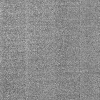
Atmospheric dust classification: dusty